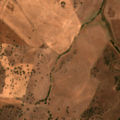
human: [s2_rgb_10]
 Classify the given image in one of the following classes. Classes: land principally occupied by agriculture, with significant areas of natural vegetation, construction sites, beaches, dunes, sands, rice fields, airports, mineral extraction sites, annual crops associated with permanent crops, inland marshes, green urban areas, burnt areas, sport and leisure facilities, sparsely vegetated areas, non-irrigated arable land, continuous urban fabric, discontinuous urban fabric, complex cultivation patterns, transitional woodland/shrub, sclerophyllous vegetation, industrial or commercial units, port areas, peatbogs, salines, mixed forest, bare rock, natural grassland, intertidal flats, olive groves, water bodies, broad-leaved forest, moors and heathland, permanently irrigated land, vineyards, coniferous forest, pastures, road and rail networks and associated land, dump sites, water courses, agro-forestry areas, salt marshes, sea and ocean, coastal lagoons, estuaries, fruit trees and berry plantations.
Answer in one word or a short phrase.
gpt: non-irrigated arable land, transitional woodland/shrub